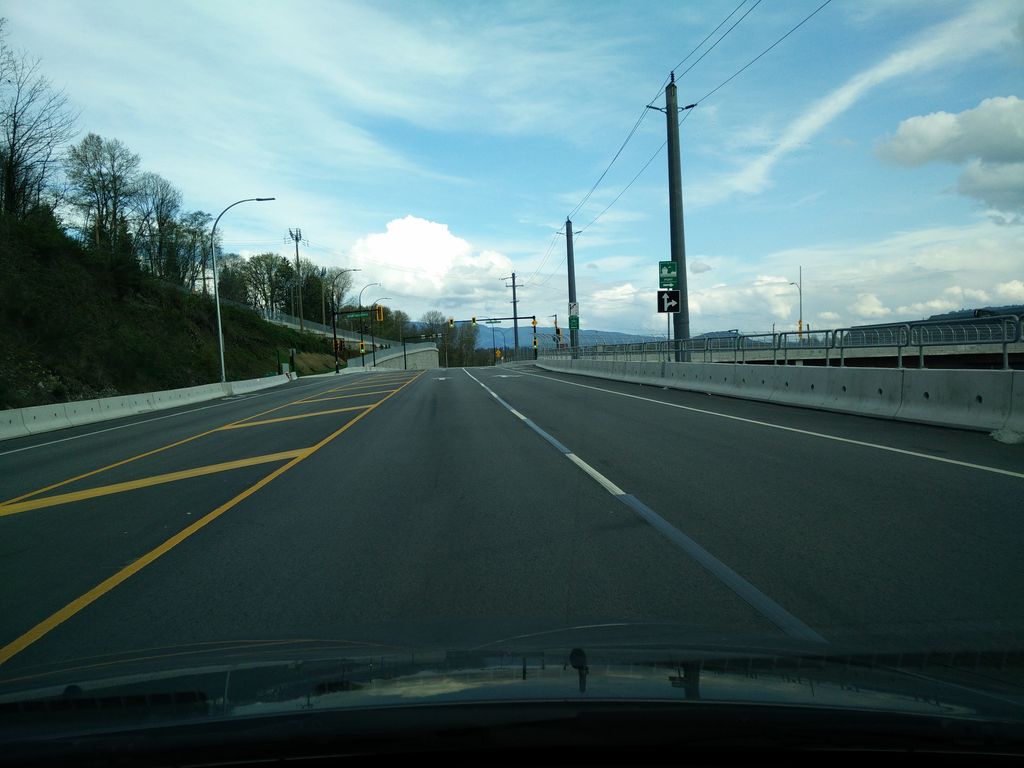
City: vancouver